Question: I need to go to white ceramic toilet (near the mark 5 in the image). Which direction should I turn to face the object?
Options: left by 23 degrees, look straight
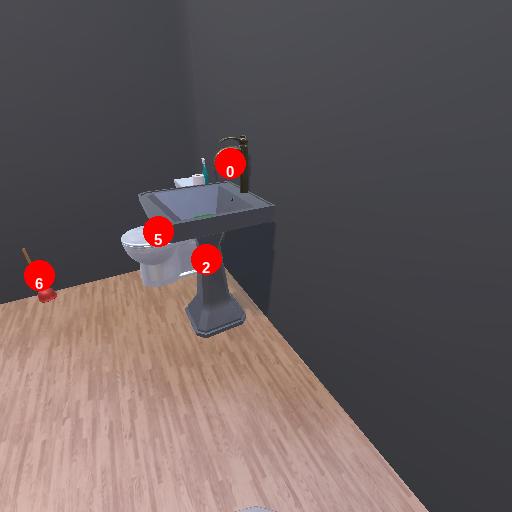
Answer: left by 23 degrees